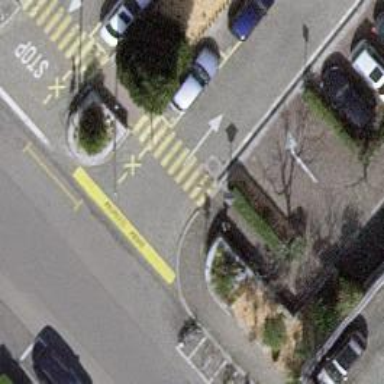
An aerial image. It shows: Zebra crossing on the road.